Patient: sex F, age 61
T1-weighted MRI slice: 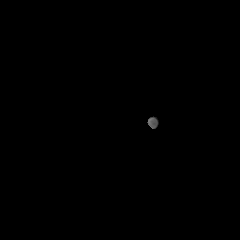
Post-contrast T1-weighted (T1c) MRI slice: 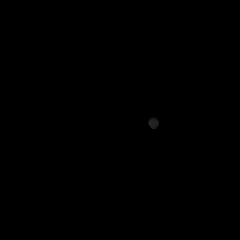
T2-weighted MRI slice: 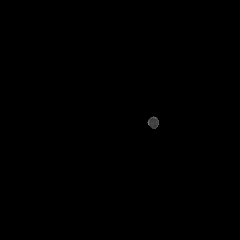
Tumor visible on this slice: no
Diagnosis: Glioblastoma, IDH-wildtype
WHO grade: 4